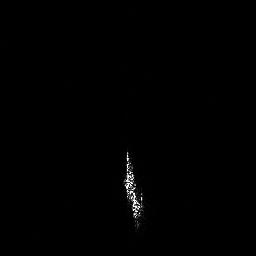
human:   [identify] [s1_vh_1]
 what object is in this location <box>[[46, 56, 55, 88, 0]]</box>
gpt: <ref>1 large ship at the bottom</ref>